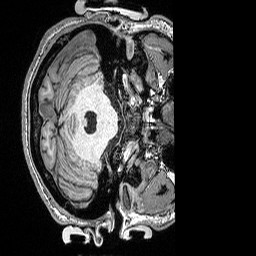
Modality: T1w
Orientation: axial